Question: I've got a self-signed certificate for multiple domains (let's say my.foo.bar.com & yours.foo.bar.com) that I've imported using Keychain Access but Chrome will still not accept it, prompting me for verification at the beginning of each browsing session .
The Certificate was generated using the x509v3 extension to validate multiple domains. If I navigate to the site I import the certificate, I get a different warning message than importing. Attached below is an image of the two errors (with the top being the error before imported)

Is there any way to accept a self-signed multi-domain certificate? I only get warnings in Chrome, btw. FF and Safari work great (except those browsers suck ;) )
UPDATE: I tried generating the cert both with the openssl cli and the <URL> GUI
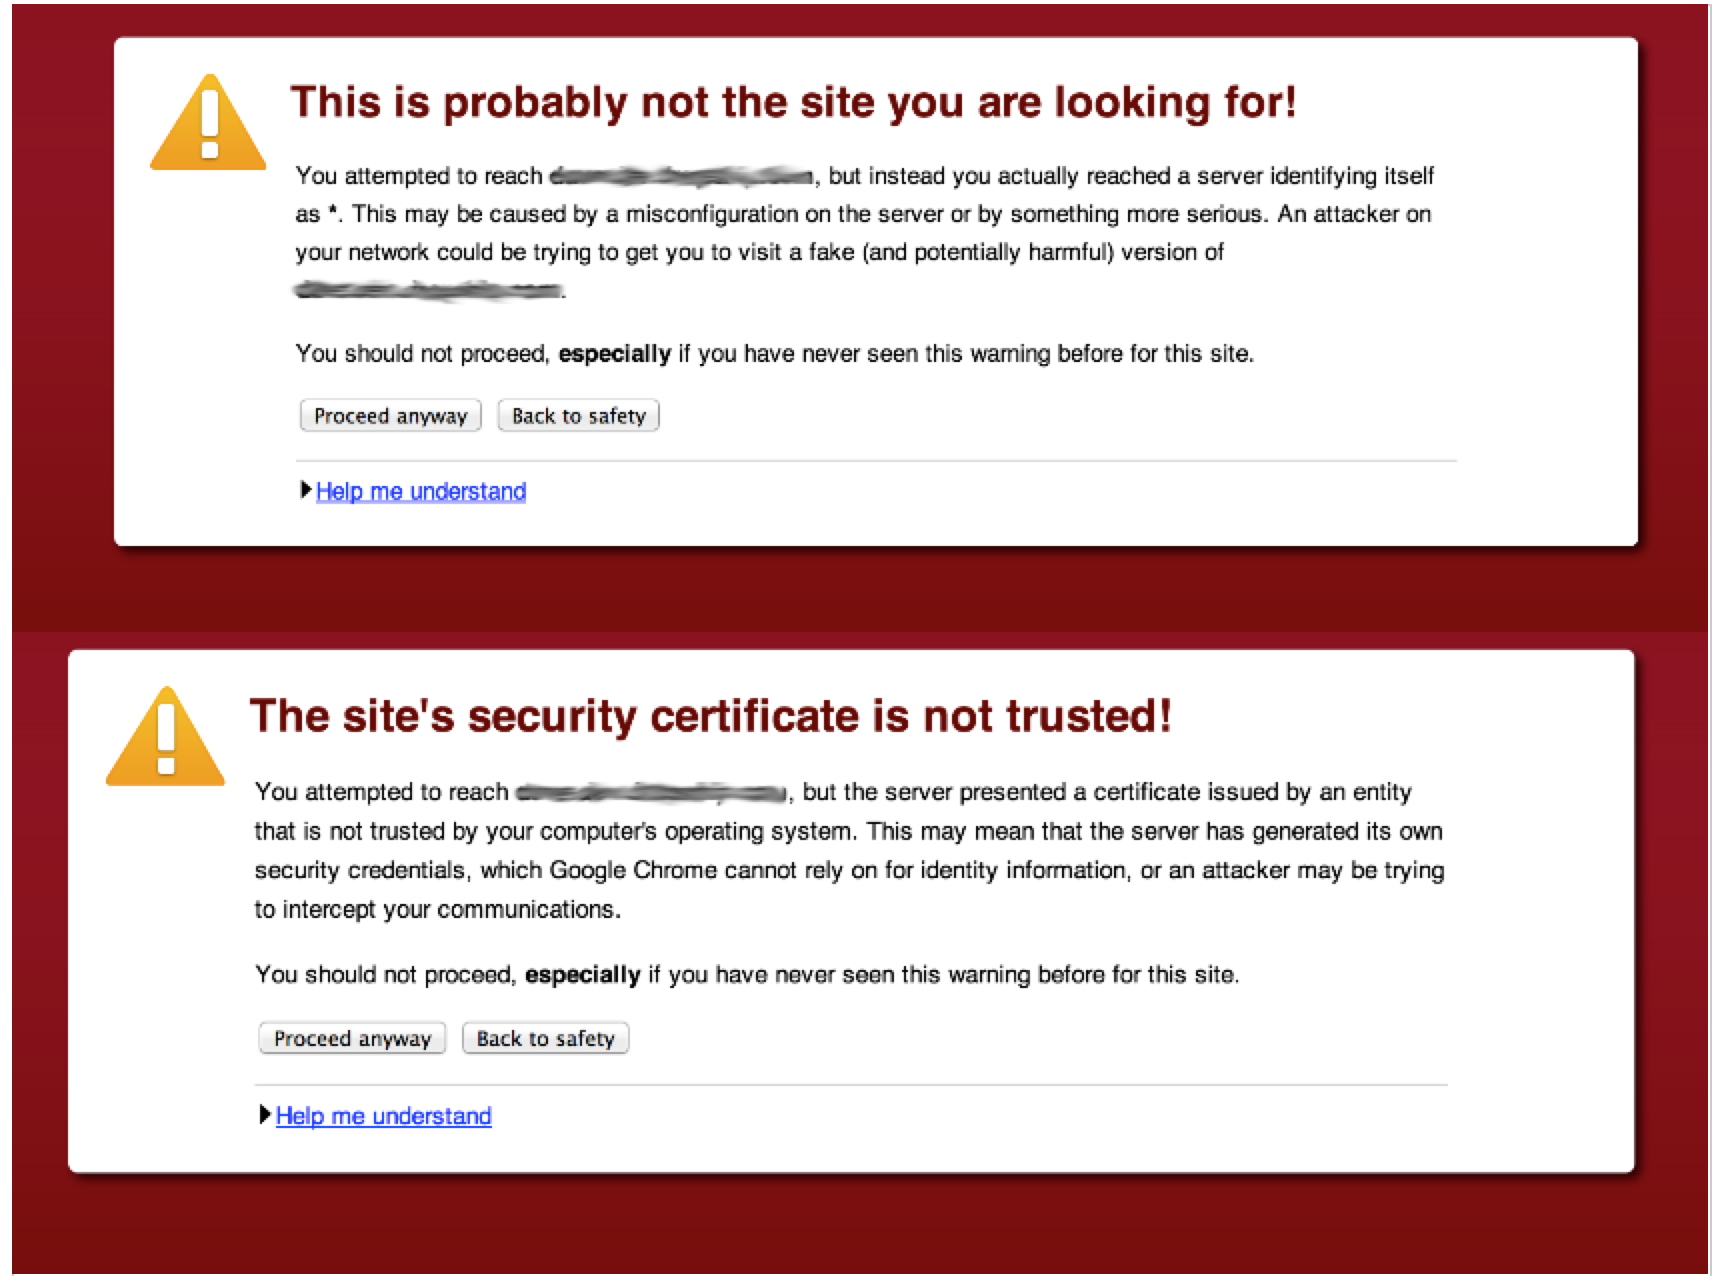
Answer: The problem is that you're trying to use too broad a wildcard ('*' or '*.com').
The specifications (<URL> talk about "" labels, which implies there should be more than one label:
> '''
1. The client SHOULD NOT attempt to match a presented identifier in
which the wildcard character comprises a label other than the
left-most label (e.g., do not match bar.*.example.net).
2. If the wildcard character is the only character of the left-most
label in the presented identifier, the client SHOULD NOT compare
against anything but the left-most label of the reference
identifier (e.g., *.example.com would match foo.example.com but
not bar.foo.example.com or example.com).
'''
I'm not sure whether there's a specification to say how many minimum labels there should be, but the <URL> indicates that there must be at least 2 dots:
> We required at least 3 components (i.e. 2 dots) as a basic protection
against too-broad wild-carding.
This is indeed to prevent too broad cases like '*.com'. This may seem inconvenient, but CAs make mistakes once in a while, and having a measure to prevent a potential rogue cert issued to '*.com' to work isn't necessarily a bad thing.
If I remember correctly, some implementations go further than this and have a list domains that would be too broad for second-level domains too (e.g. '.co.uk').
Regarding your second example: "". This certificate should be valid for 'my.foo.bar.com' and 'yours.foo.bar.com' but not 'bar.com'. The CN is only a fallback solution when no SANs are present. If there are any SANs, the CN should be ignored (although some implementations will be more tolerant).